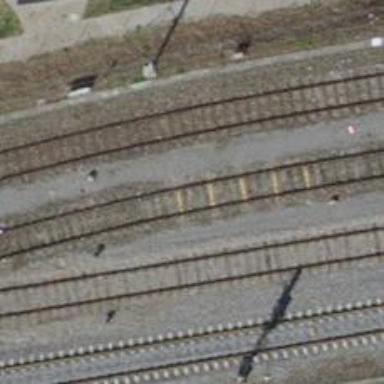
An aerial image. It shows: Siding railway track with electrified contact line.